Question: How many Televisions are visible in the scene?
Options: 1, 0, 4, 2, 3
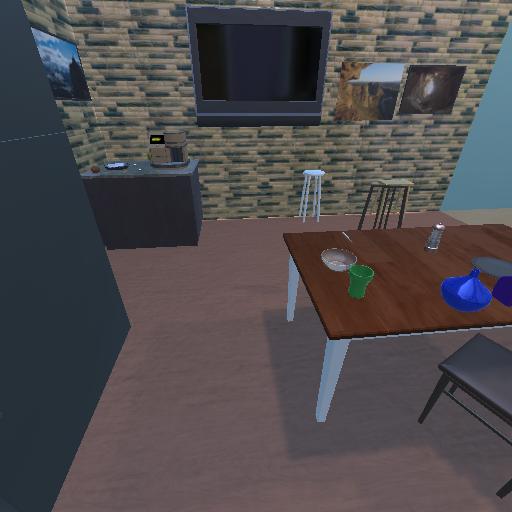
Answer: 1